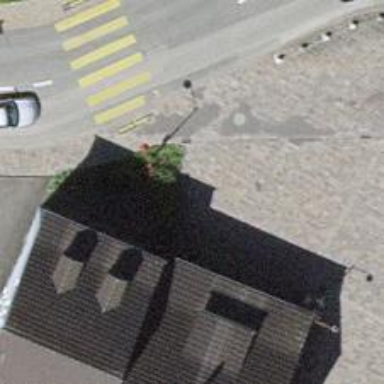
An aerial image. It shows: Bus stop with platform for public transport.